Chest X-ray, AP view. Patient: 43 years old, sex F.
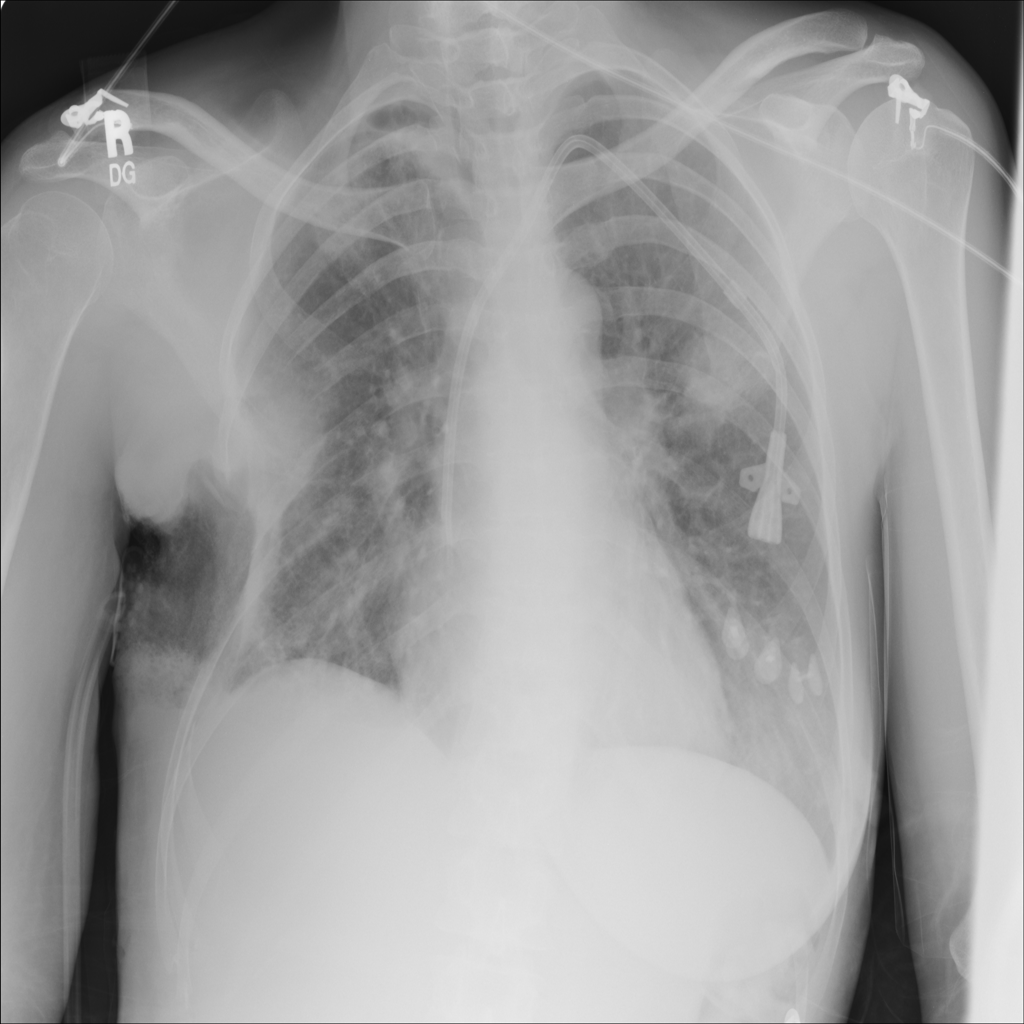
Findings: Mass